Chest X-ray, PA view. Patient: 67 years old, sex M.
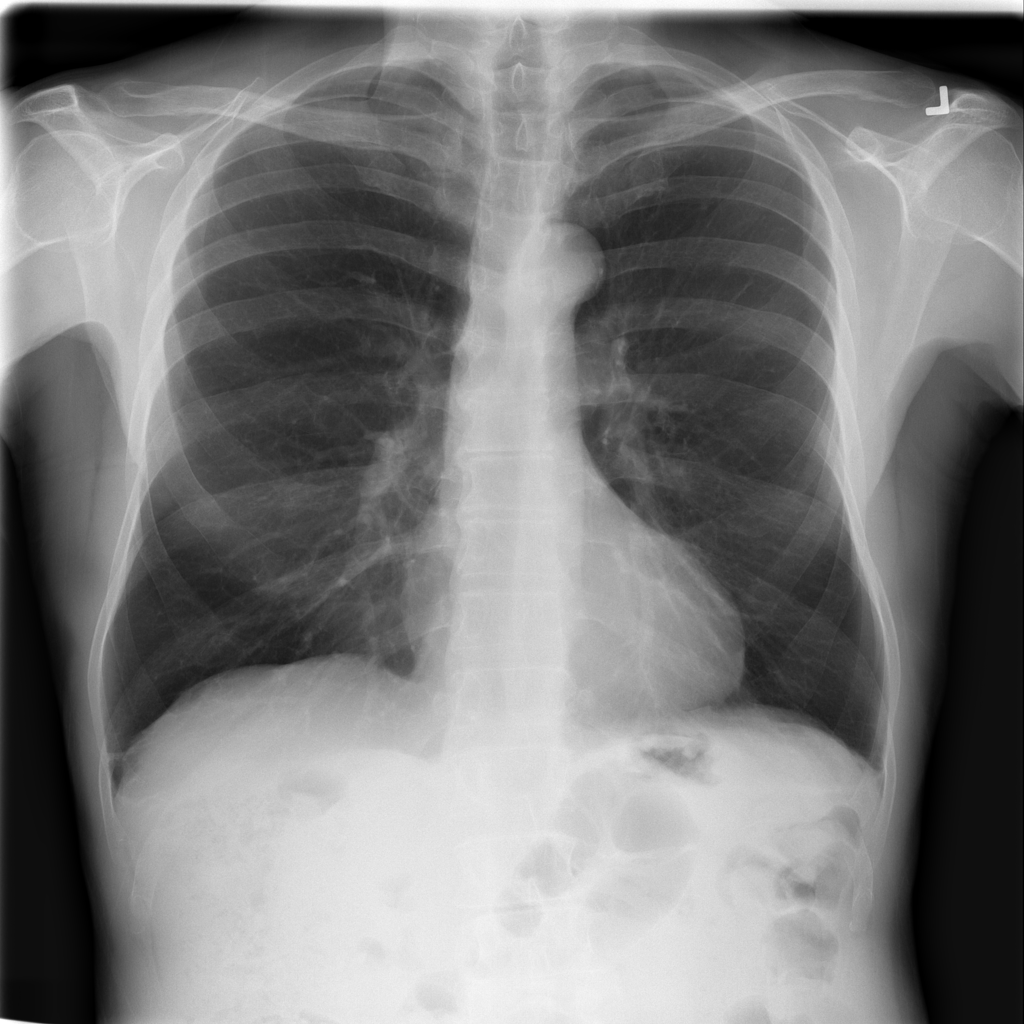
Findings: No Finding